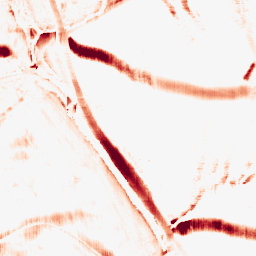
Category: morphological
Decomposition family: morphological_rect
Decomposition parameters: operation: opening
width: 10
height: 20
Upsampling method: bspline
Upsampling parameters: scale: 4
Upsampling scale: 4